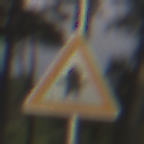
Verkehrszeichen: Vorfahrt
Umgebung: Outdoor, Nature
Tageszeit: MorningAfternoon
Wetter: Clear
Licht: Natural
Jahreszeit: NotSpecified
Kontrast: HighContrast